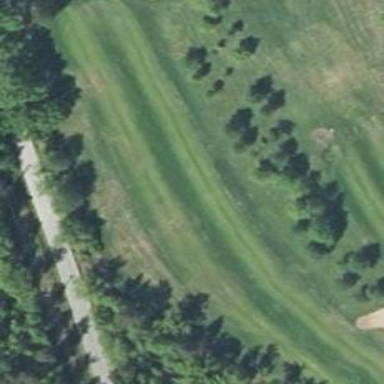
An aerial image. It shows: Golf hole.